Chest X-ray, PA view. Patient: 55 years old, sex F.
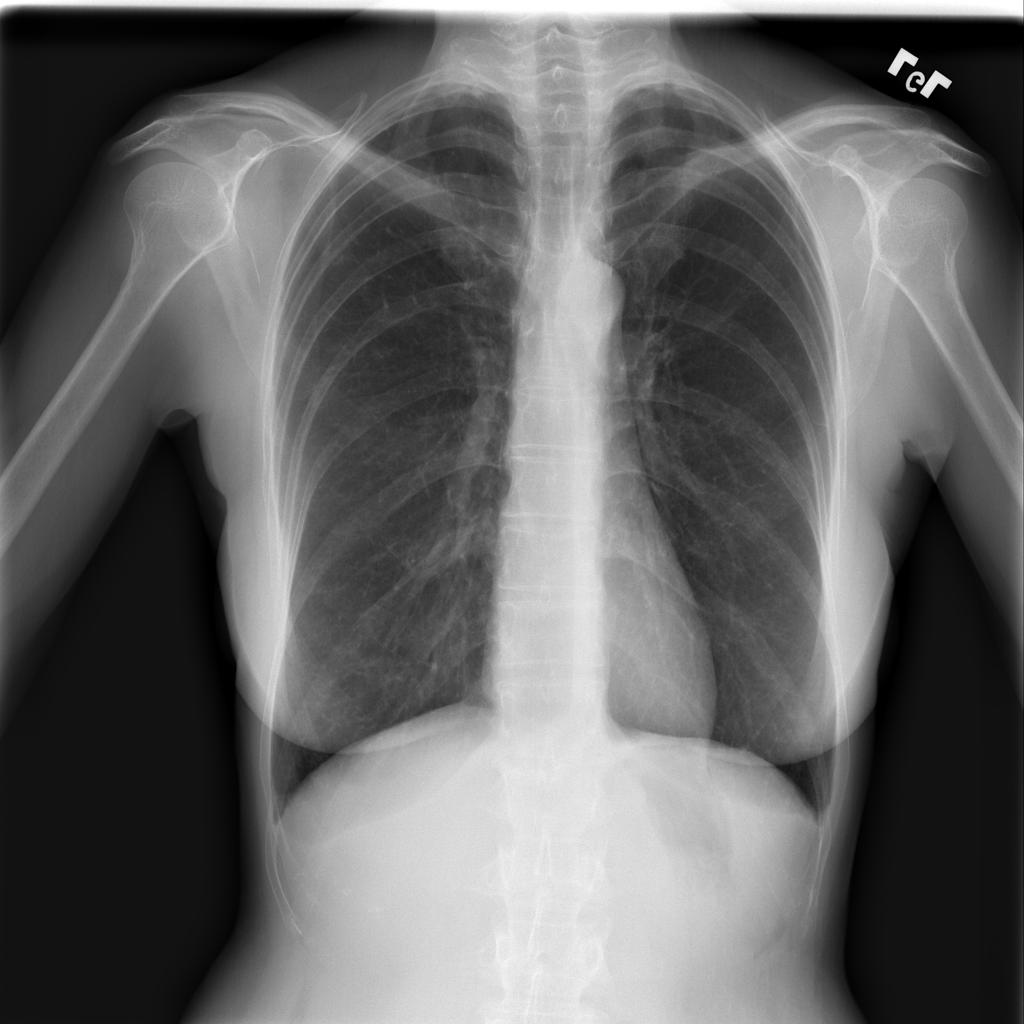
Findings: No Finding